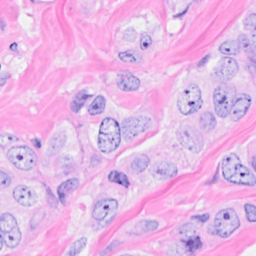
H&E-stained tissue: Breast